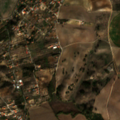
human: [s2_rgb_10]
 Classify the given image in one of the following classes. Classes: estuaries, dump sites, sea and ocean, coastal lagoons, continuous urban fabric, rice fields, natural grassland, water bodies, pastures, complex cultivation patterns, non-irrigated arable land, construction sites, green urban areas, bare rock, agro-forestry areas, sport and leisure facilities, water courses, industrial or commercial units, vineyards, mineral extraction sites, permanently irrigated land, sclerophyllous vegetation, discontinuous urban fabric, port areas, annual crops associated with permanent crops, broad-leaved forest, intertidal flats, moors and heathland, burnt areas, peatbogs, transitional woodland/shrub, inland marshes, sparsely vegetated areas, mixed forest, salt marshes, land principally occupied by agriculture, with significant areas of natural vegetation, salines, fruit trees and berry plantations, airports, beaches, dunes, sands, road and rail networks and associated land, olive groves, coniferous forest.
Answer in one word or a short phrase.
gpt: permanently irrigated land, olive groves, annual crops associated with permanent crops, complex cultivation patterns